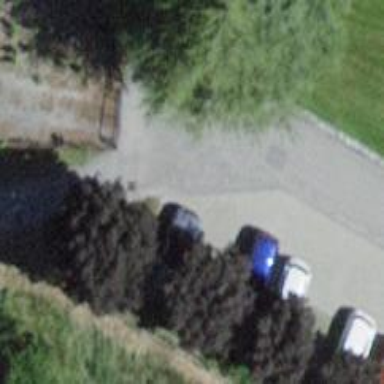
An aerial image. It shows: Brown bench.